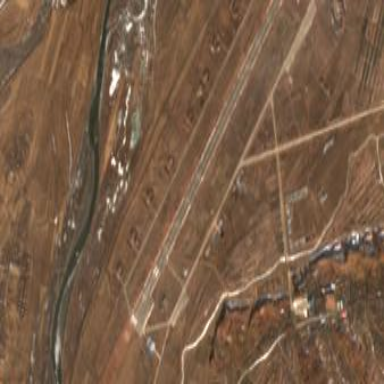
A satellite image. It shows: Runway in airport area.